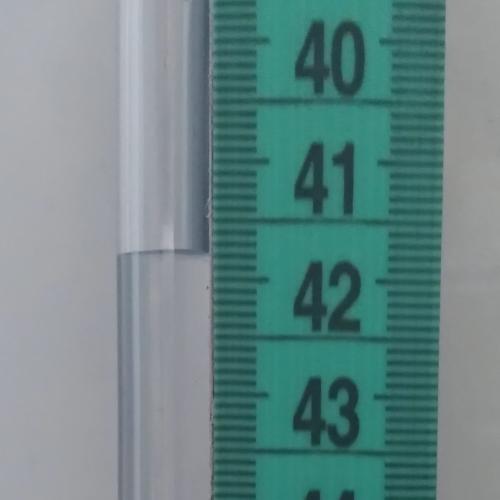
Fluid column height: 41.8 cm